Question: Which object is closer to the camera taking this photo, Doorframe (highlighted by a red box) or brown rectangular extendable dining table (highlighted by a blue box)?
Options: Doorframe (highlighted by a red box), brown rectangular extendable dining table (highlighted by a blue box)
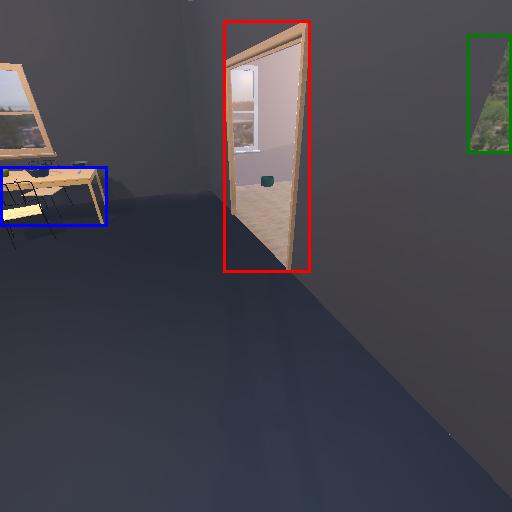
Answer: Doorframe (highlighted by a red box)